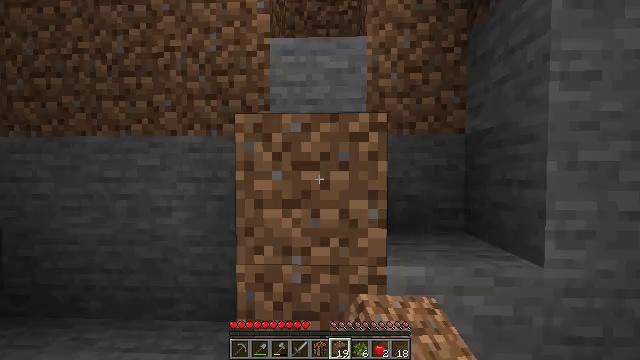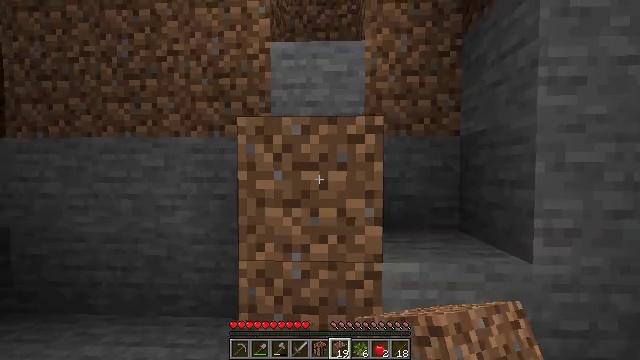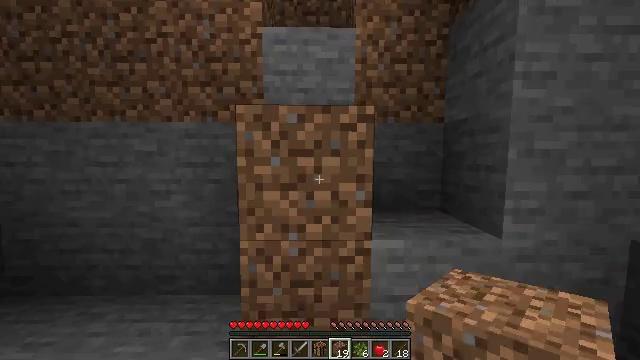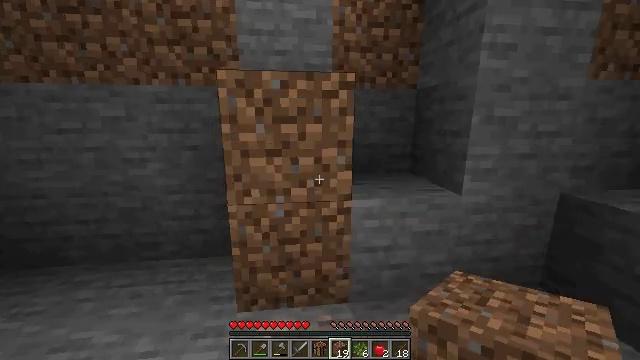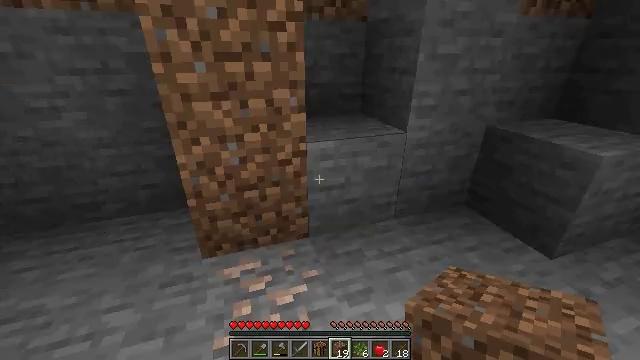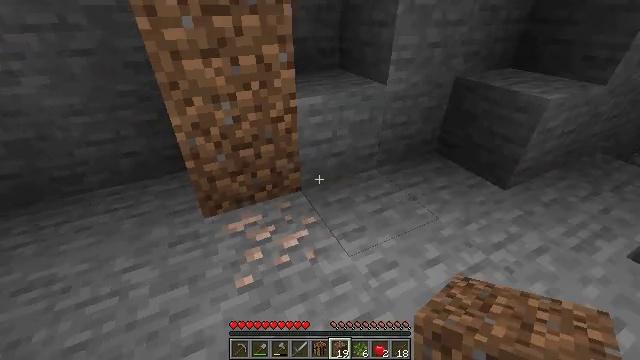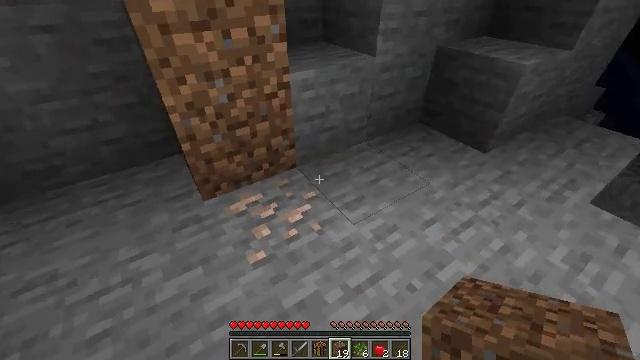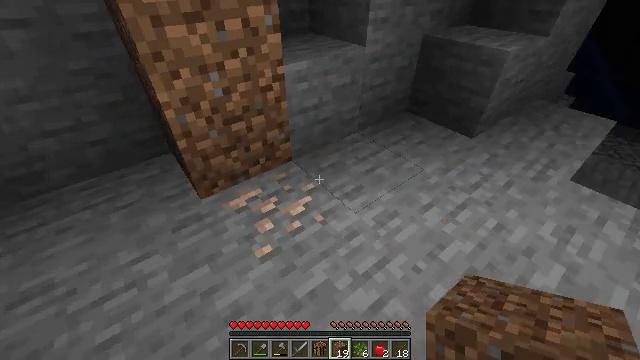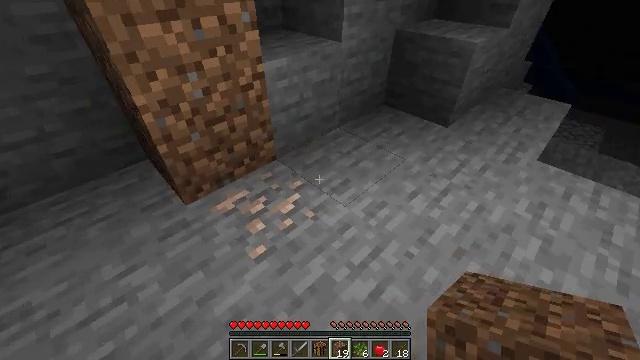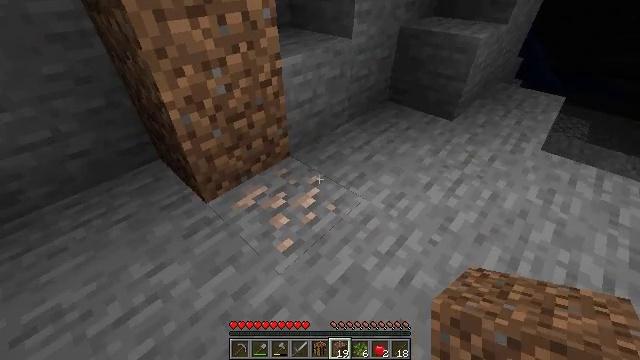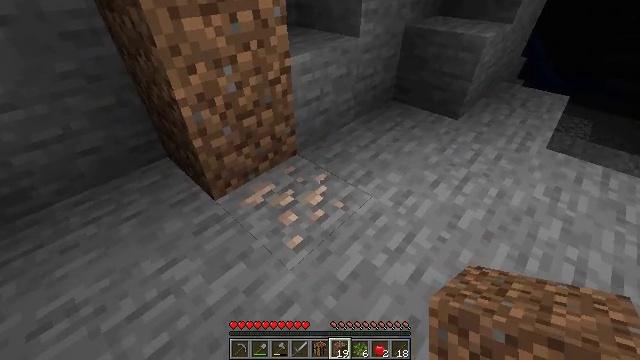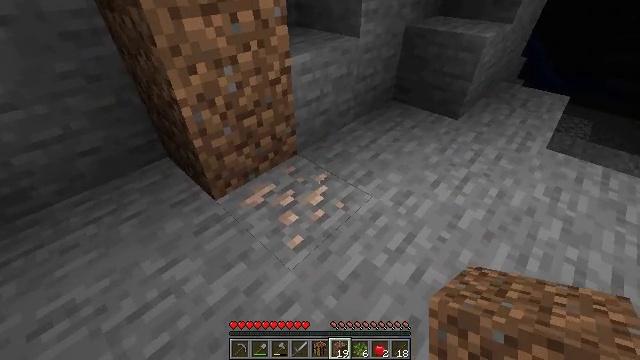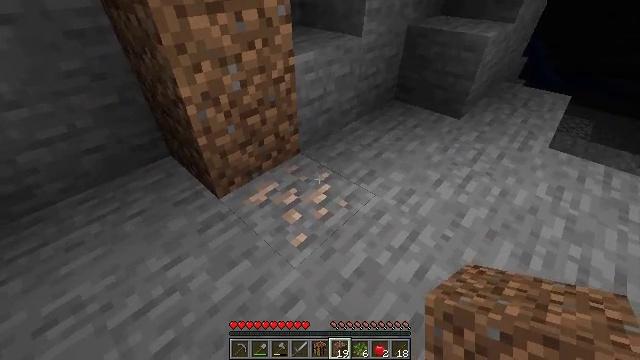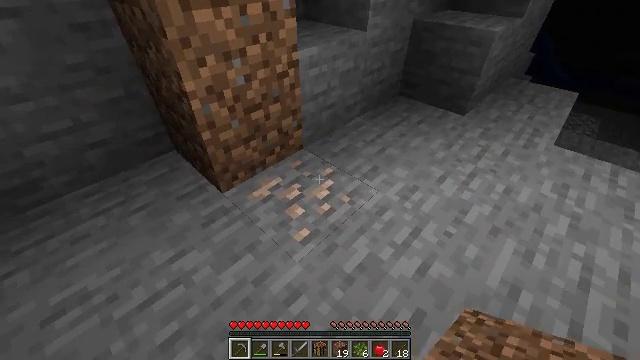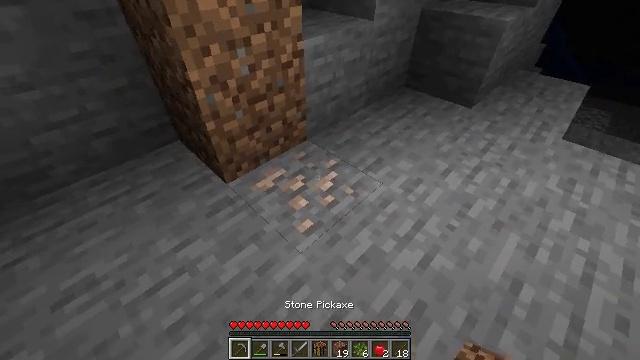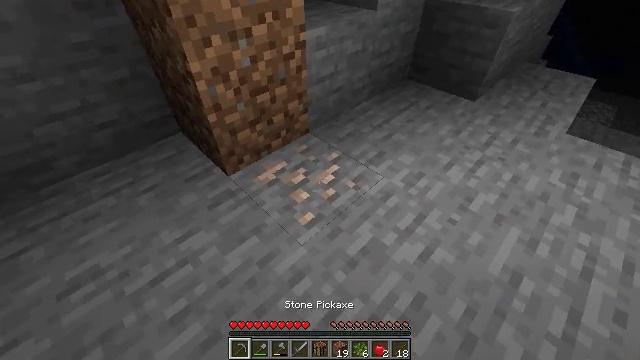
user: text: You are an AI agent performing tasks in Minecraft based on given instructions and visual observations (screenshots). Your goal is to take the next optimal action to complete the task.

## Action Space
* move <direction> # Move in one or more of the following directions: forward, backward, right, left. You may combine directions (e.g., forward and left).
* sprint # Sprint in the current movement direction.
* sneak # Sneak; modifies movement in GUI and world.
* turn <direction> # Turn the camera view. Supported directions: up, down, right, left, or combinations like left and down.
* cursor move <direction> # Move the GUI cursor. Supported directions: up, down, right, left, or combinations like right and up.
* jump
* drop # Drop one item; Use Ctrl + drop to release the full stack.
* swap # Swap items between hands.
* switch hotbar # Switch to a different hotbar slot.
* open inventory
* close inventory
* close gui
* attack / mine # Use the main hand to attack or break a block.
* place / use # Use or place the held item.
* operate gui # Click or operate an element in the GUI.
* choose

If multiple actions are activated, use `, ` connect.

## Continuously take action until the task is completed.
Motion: motion action
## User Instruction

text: Find iron ore and break it.
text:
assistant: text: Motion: move back
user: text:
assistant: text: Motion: move back and move left, turn right and down
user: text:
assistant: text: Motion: move back and move left, turn right and down
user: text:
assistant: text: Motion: move back and move left, turn right and down
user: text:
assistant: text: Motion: move left, turn right and down
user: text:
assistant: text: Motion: move left, turn right and down
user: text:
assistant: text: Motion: move left, turn right and down
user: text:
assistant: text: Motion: move left, turn right
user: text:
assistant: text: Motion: turn right
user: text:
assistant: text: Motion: no_op
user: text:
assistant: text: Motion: no_op
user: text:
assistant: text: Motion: no_op
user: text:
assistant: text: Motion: switch to hotbar 1
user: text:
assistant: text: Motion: turn left and down, switch to hotbar 1
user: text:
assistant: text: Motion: turn down, switch to hotbar 1
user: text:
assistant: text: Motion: turn down, attack / mine
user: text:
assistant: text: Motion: attack / mine
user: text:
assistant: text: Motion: move forward, turn down, attack / mine
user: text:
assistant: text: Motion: move forward, attack / mine
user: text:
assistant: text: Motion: move forward, attack / mine
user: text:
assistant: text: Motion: attack / mine
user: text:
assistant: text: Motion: attack / mine
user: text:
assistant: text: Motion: attack / mine
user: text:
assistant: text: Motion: turn left and down, attack / mine
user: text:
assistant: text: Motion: turn down, attack / mine
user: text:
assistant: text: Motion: turn down, attack / mine
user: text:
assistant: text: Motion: attack / mine
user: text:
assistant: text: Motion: attack / mine
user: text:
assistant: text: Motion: turn down, attack / mine
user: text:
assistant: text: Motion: attack / mine